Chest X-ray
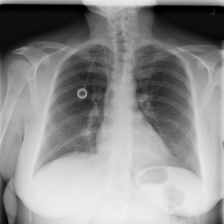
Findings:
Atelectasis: negative
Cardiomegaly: negative
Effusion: negative
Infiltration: negative
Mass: negative
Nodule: negative
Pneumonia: negative
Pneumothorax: negative
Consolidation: negative
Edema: negative
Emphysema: negative
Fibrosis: negative
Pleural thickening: negative
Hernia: negative